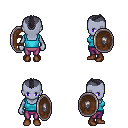
a pixel art fantasy rpg character, female body template, dark elf, purple skin, teal pirate shirt, magenta pants, raven short mohawk hairstyle, brown shoes, shield, four views (front, back, left, right), 2x2 character sprite sheet, small pixel art, hard edges, no anti-aliasing